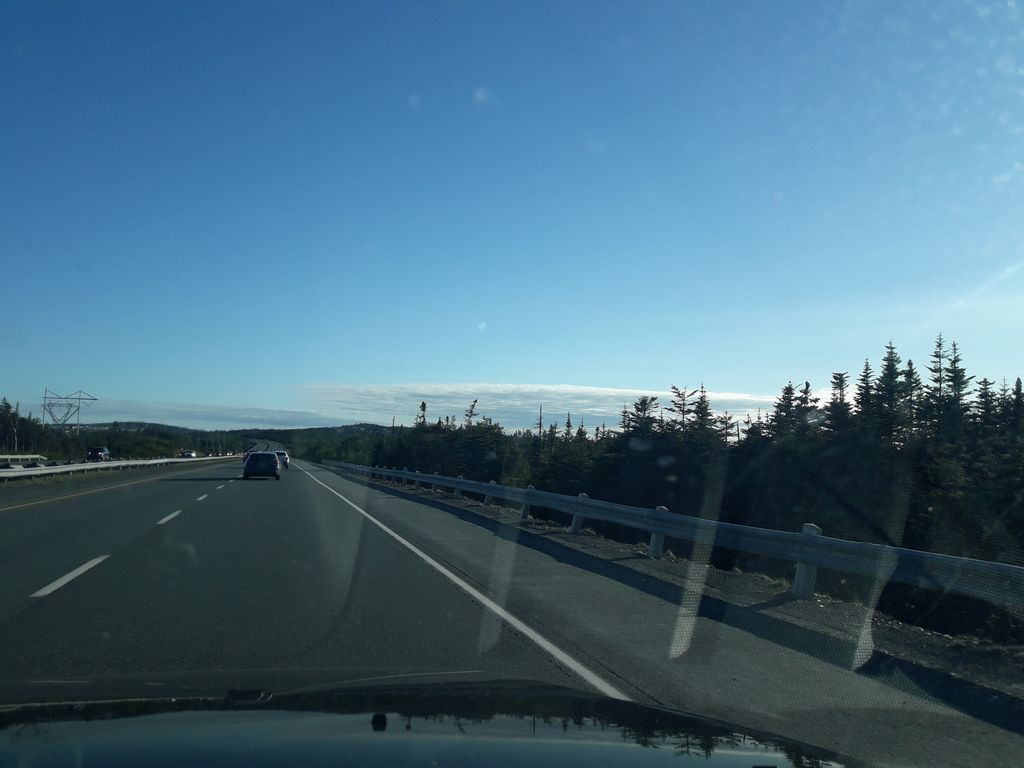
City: st_johns